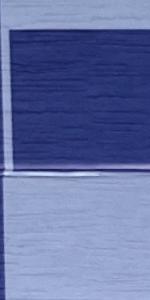
Label: Empty